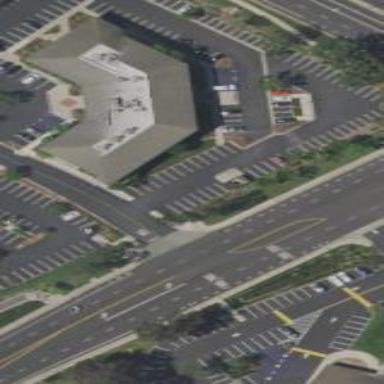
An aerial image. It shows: Office building.